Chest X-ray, PA view. Patient: 56 years old, sex F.
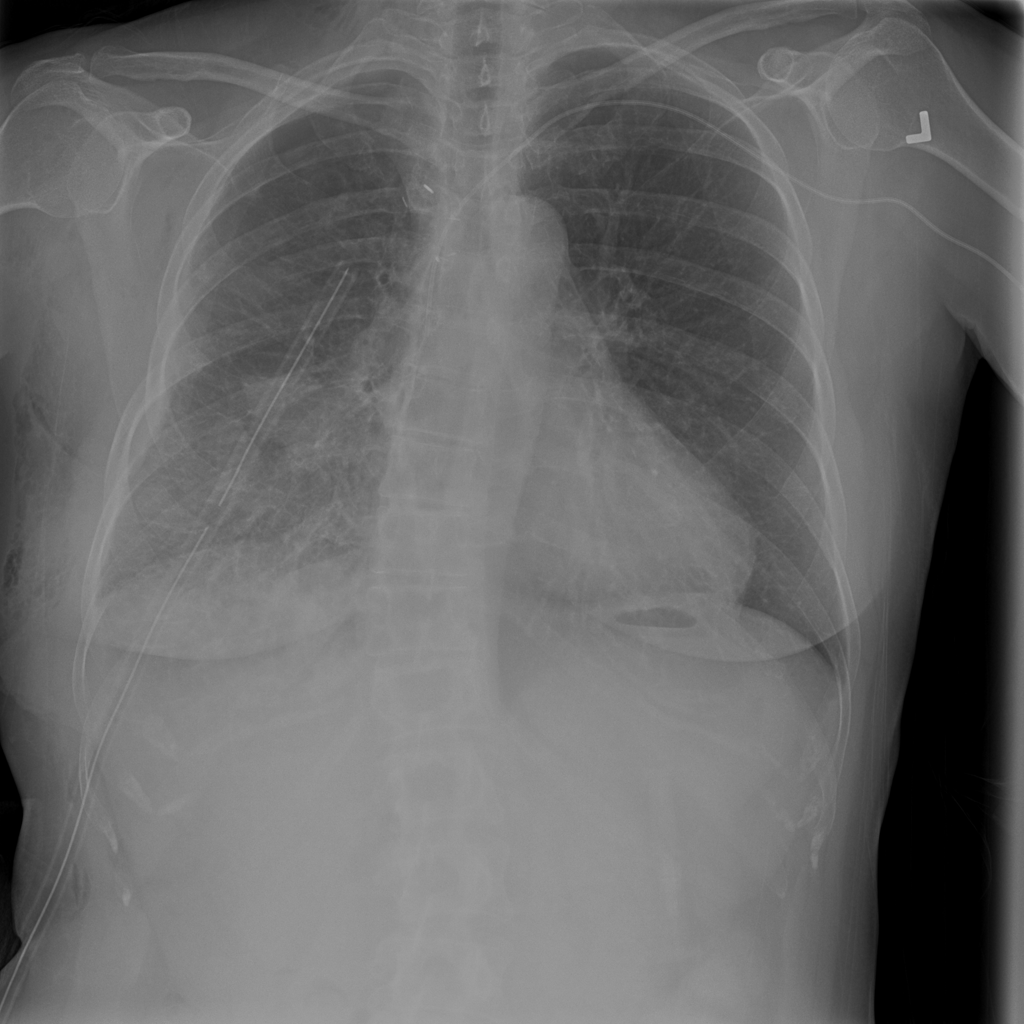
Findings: No Finding